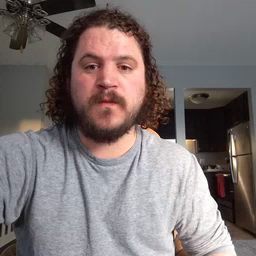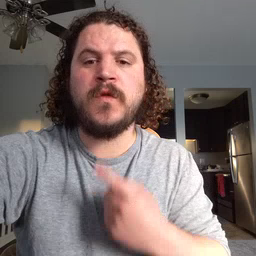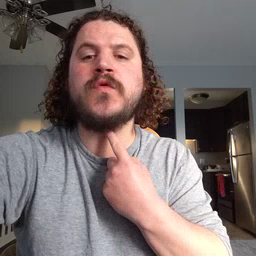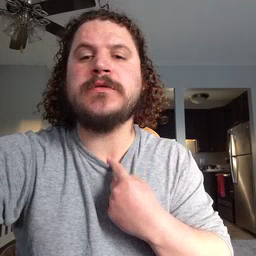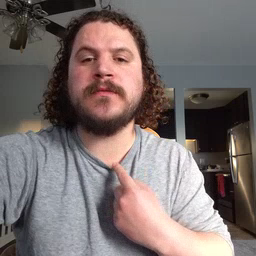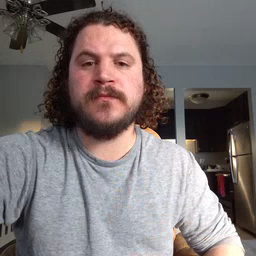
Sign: thirsty